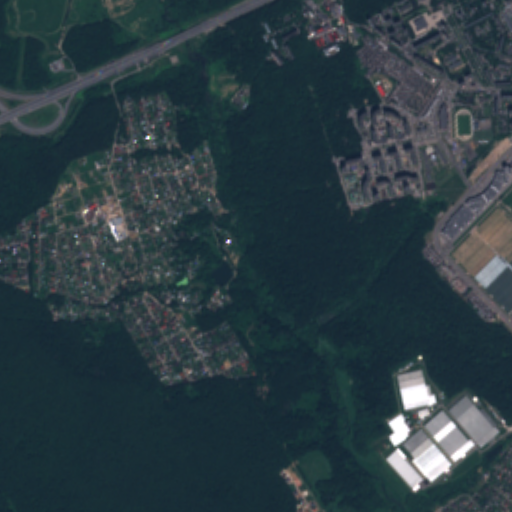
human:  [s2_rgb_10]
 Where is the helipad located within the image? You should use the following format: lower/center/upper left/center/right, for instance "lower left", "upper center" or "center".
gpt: The helipad is located in the upper center of the image.
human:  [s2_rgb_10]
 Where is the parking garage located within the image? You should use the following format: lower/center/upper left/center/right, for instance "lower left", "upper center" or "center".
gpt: The parking garage is located in the upper right of the image.
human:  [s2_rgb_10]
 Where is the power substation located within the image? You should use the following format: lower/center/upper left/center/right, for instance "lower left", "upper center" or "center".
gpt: The power substation is located in the upper right of the image.
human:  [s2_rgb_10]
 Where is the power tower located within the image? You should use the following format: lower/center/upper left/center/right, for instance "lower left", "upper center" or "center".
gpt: The power tower is located in the upper left of the image.
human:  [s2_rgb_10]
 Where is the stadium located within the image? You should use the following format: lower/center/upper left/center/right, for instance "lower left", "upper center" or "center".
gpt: The stadium is located in the upper right of the image.
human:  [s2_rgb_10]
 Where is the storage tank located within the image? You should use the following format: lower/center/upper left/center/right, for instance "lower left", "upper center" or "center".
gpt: The storage tank is located in the lower right of the image.
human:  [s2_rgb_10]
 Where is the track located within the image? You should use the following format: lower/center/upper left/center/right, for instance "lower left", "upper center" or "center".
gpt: The track is located in the upper right of the image.
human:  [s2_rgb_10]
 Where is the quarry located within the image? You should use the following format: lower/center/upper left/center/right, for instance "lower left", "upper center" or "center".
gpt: There is no quarry in the image.